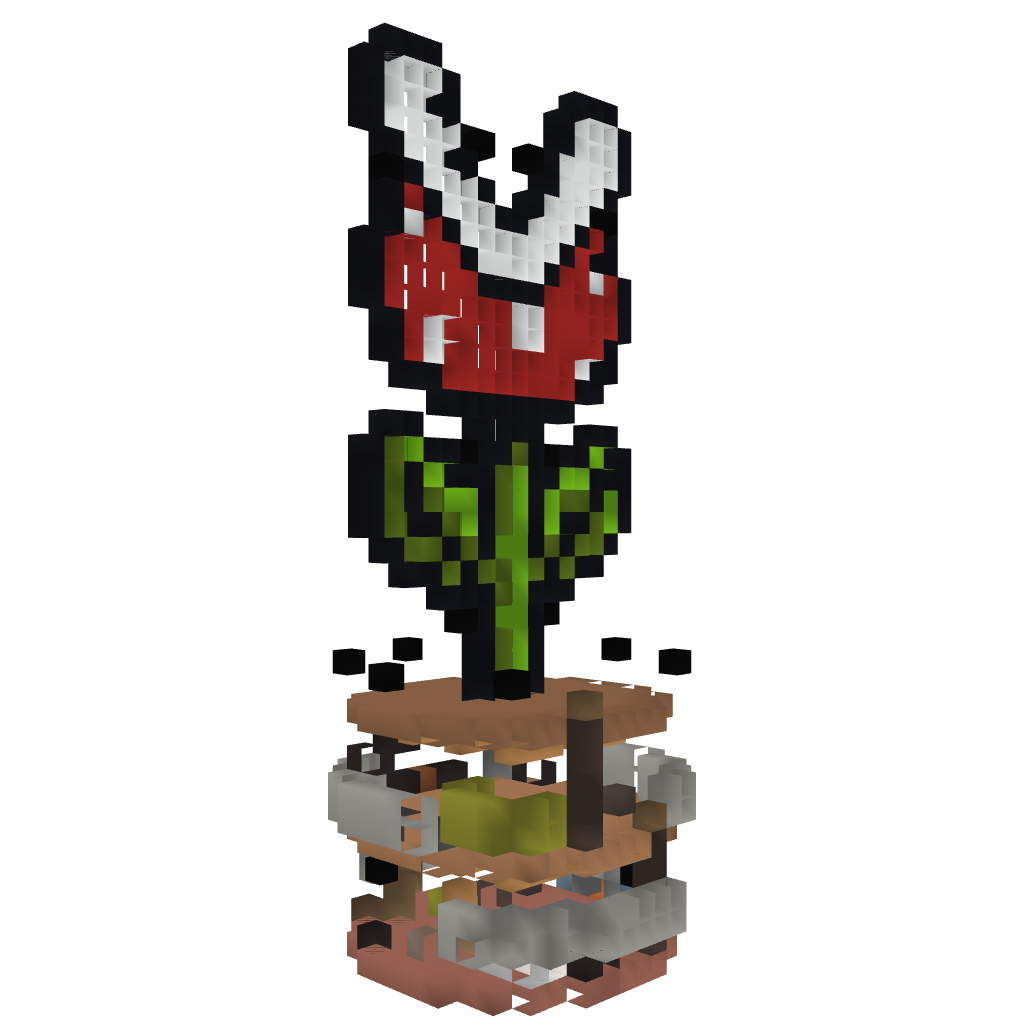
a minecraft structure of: Mario Flower Home